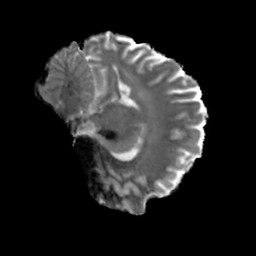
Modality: MD
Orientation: sagittal
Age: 23
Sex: female
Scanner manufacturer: siemens
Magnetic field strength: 6.98 T
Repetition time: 7.776 s
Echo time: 0.076 s